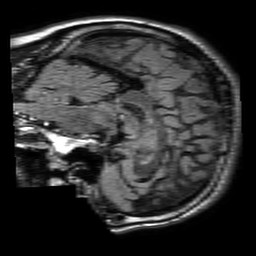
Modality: FLAIR
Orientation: sagittal
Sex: male
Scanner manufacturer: philips
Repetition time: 11 s
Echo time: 0.125 s